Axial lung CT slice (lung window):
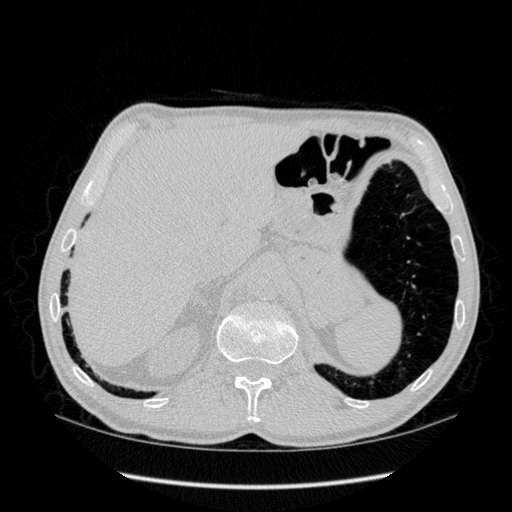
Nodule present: no